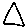
Label: triangle